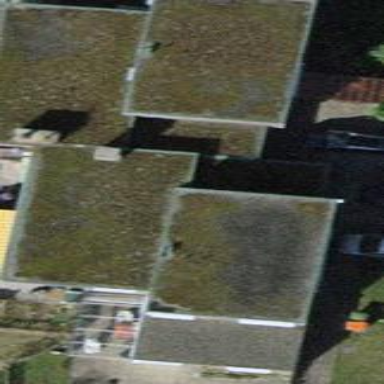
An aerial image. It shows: Detached building with flat roof.